Interaction volume radius: 10 \u00c5
Interaction volume height: 30 \u00c5
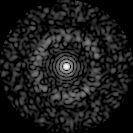
Disorder parameter: 0.8316